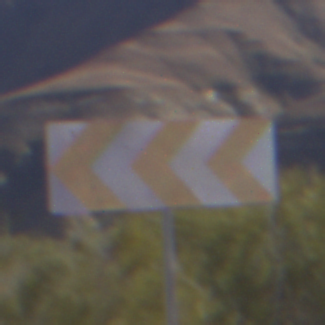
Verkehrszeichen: RichtungstafelnInKurvenGrossRechts
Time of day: Midday
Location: Outdoor (Nature)
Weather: Clear
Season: NotSpecified
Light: Natural